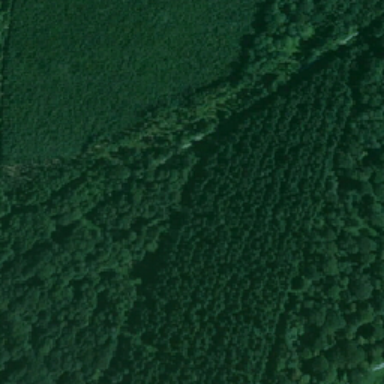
The farmland is surrounded by green trees .